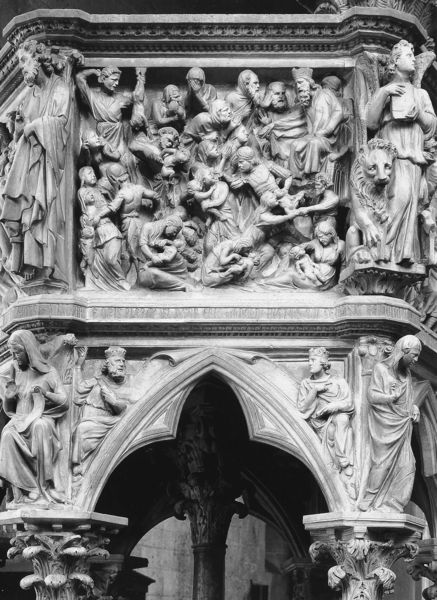
Titel: Kanzel
Künstler: Giovanni Pisano
Standort: Pistoia, S. Andrea (EU - I - Toskana)
Schlagwörter: frauen, menschen, pfeiler, säulen, stein, gotik, engel, skulptur, relief, italien, figuren, könig, bögen, kanzel, mittelalter, florenz, löwe, korinthisch, arkanthus, arkantus, hochrelief, eckfiguren, apostel